Question: Take the pathway example below, it has 7 pathways, I create an array of 7 to hold a value for each pathway, the initial values of the array is as follows:
> [1,2,3,4,5,6,7] (see picture: top row array values under the paths where start is)
if at random the user picks pathway 5 which is array index [4] the value returned will be 5.. So far so good.
Now it gets a little confusing, because the user has selected pathway 5. I need to change the array values for the next random choice, I always need the currently selected pathway (5 in this example) to now have an array value of 1 and count up to the right and up to the left, the array values should now look like this
> [5,4,3,2,1,2,3]
If you look at the pathway example picture and follow down each step you will see this happening in the array values under the paths the red box highlights the selected path, hope that makes it clearer, and to the question, is there an algorithm that can do this?

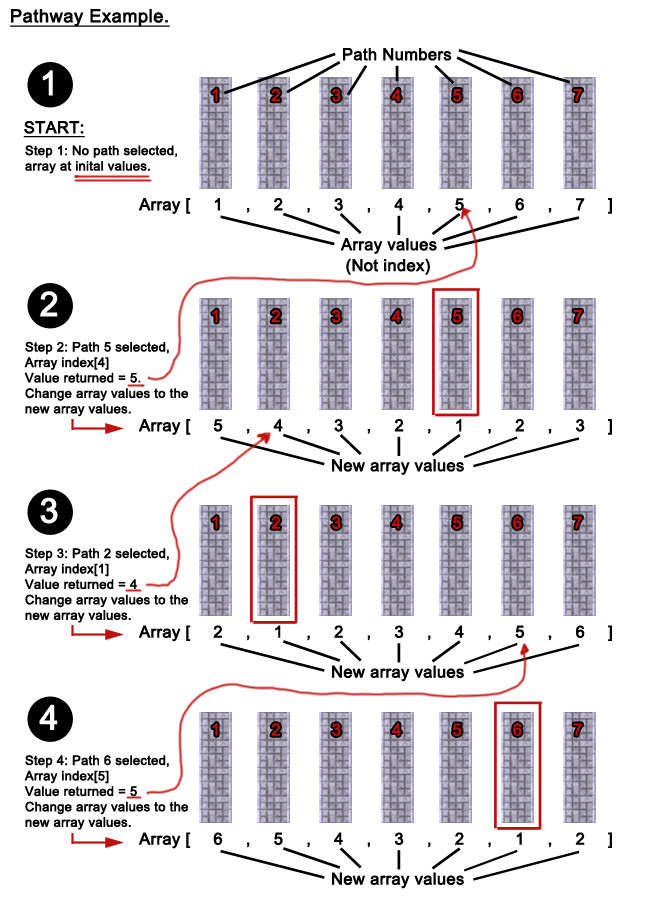
Answer: Every array cell contains the distance of the cell you've chosen plus one, is that it? If so, you can simply solve with a 'for' statement:
'''
for each index of array:
array[index] = abs(index - selectedIndex)+1
'''
where 'selectedIndex' is the index that was picked, and 'abs(...)' the modulus function.
Your solution of circular array is quicker, because you just need to show the numbers, and you can calculate the new limits based on the selectedIndex and the previous limits only. This solution provided just cost less memory.